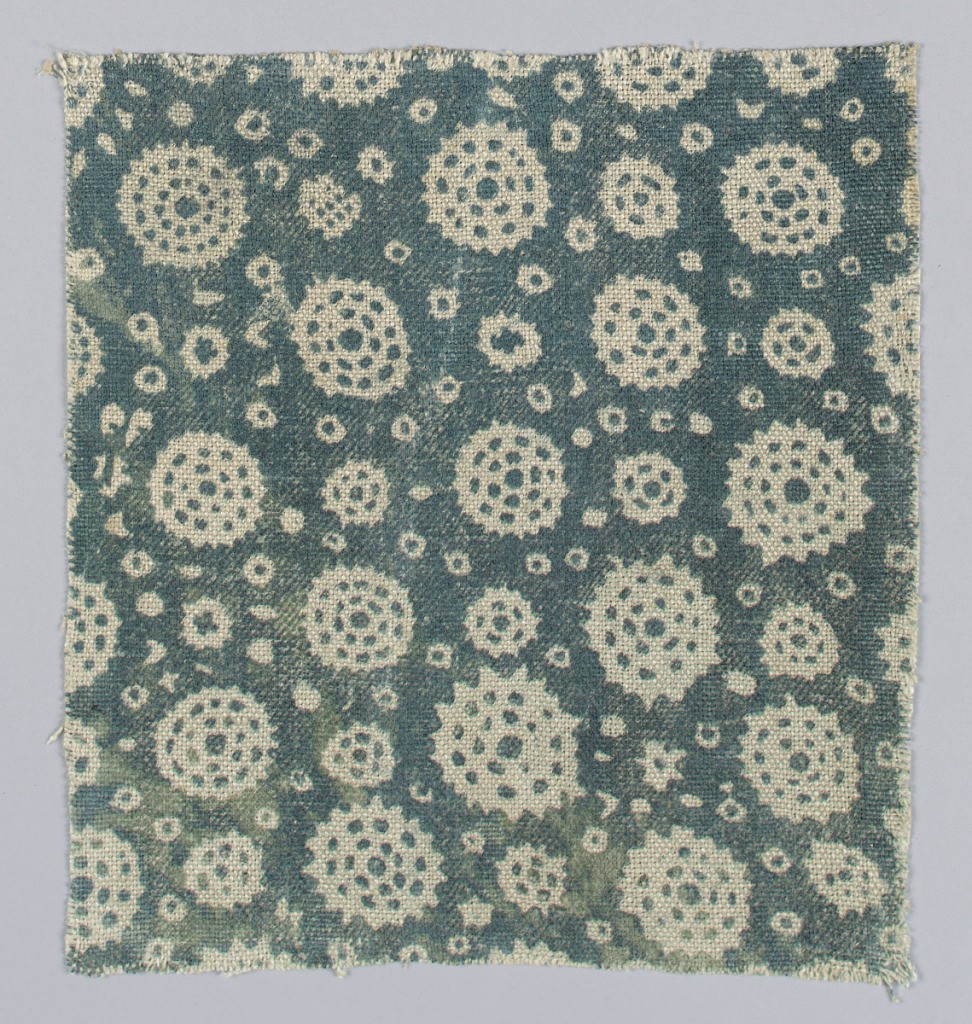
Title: Fragment
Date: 18th century
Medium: Meidum: linen Technique: block printed on plain weave
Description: Small fragment of heavy hand-woven natural color linen block printed in blue-green. Design of simple flower heads and smaller dots reserved in natural linen color, details in blue-green.